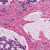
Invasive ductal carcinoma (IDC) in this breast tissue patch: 0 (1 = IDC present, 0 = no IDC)